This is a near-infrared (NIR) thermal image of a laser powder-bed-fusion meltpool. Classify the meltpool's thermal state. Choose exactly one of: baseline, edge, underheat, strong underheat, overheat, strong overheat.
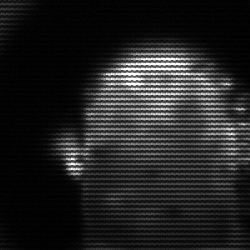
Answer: baseline